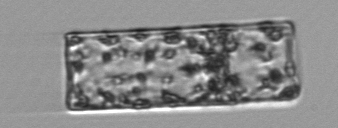
Label: Guinardia_flaccida